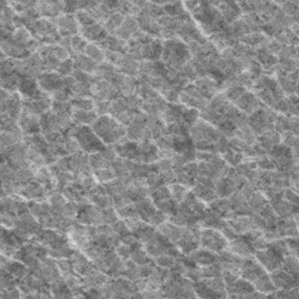
Label: frost